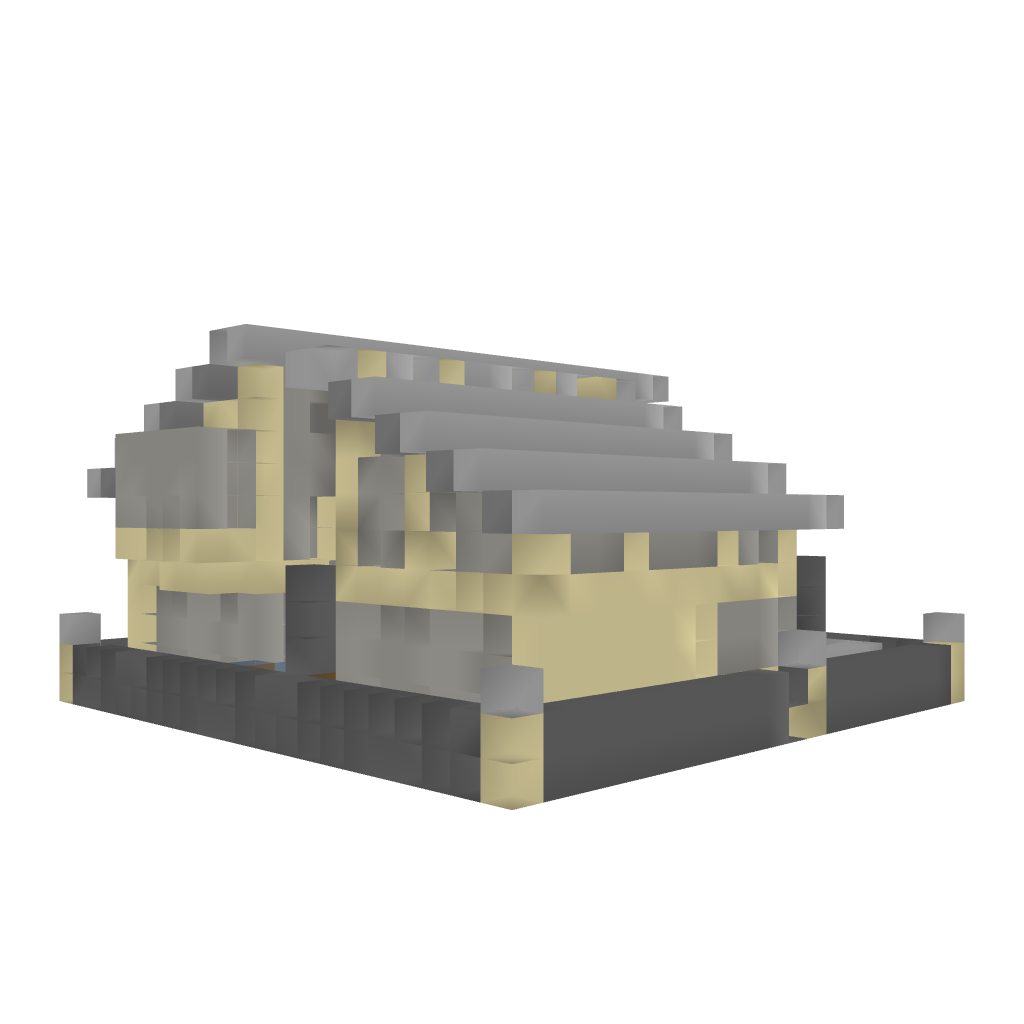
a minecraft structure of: Modern house whit a fireplace